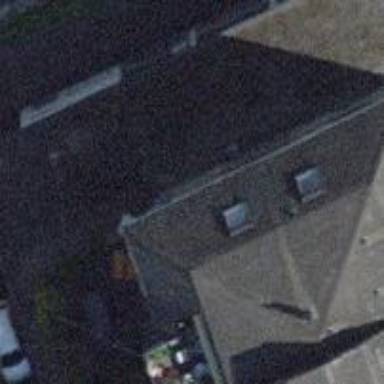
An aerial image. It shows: The image shows part of apartment building.